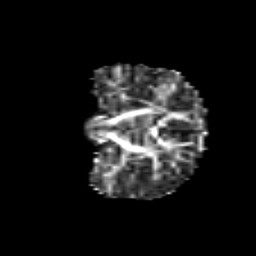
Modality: FA
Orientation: coronal
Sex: female
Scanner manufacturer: siemens
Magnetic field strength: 3 T
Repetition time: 5 s
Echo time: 0.071 s